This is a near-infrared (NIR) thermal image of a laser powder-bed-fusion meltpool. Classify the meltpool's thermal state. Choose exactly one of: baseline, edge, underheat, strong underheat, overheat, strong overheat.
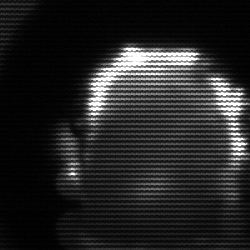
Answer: baseline